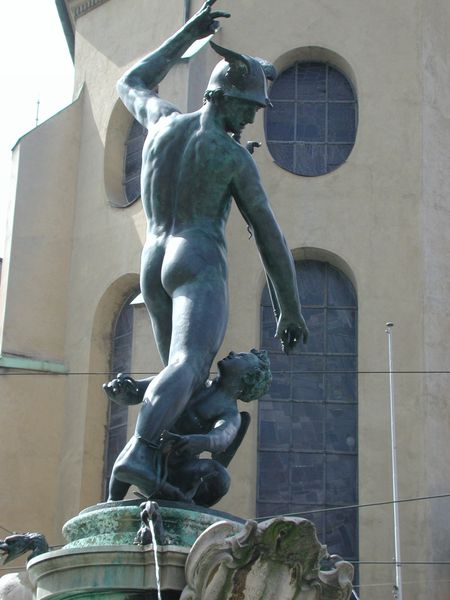
Titel: Merkurbrunnen in Augsburg
Künstler: Adriaen de Vries
Standort: Augsburg, Moritzplatz (EU - D - B)
Schlagwörter: akt, flügel, hand, mann, nackt, wasser, grün, fenster, finger, licht, rücken, schwarz, gebäude, arm, hände, kirche, sonne, kind, brunnen, engel, skulptur, statue, bein, fassade, metall, bronze, plastik, junge, hoch, oben, umarmen, hinten, helm, fontäne, wasserstrahl, hermes, merkur, drehung, flügelhelm, bronzestatue, fessel, kirchenfenster, speien, aufschauen, gehoben, aufhalten